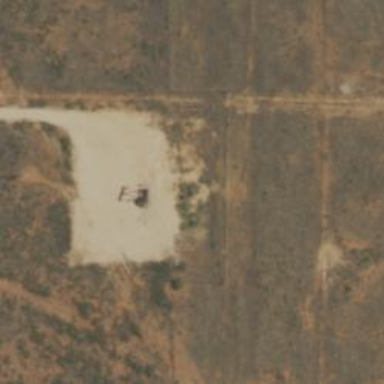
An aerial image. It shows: Petroleum well that is man-made.